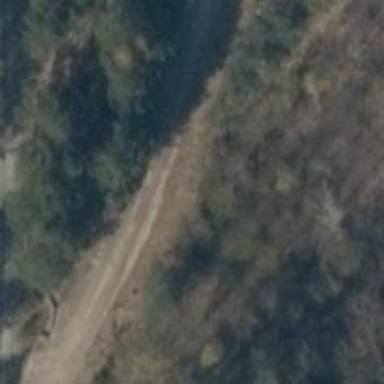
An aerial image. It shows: Sandy track road with grade3 tracktype.